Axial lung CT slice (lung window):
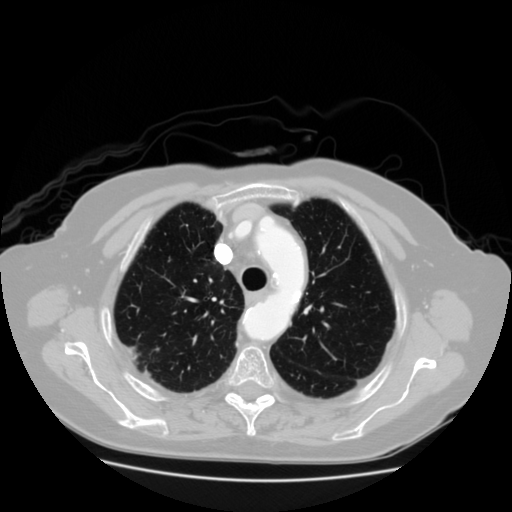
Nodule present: no